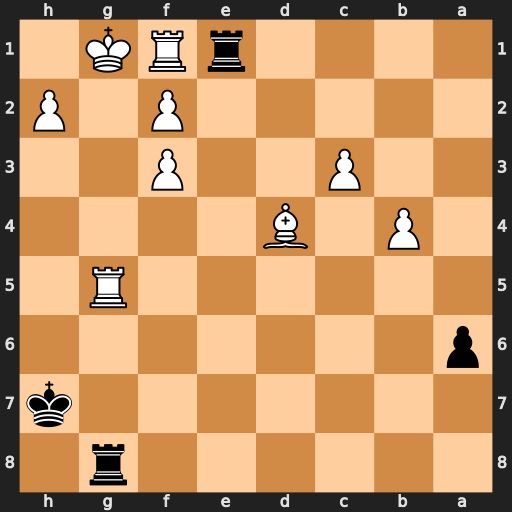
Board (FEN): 6r1/7k/p7/6R1/1P1B4/2P2P2/5P1P/4rRK1
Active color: b
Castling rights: -
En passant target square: -
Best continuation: Rxg5+ Kh1 Rxf1#